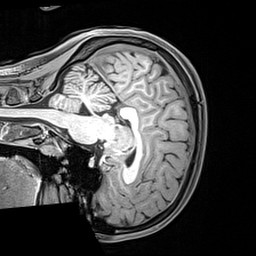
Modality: T1w
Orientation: sagittal
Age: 20
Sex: female
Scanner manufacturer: siemens
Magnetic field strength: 3 T
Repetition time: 2.4 s
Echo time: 0.00217 s